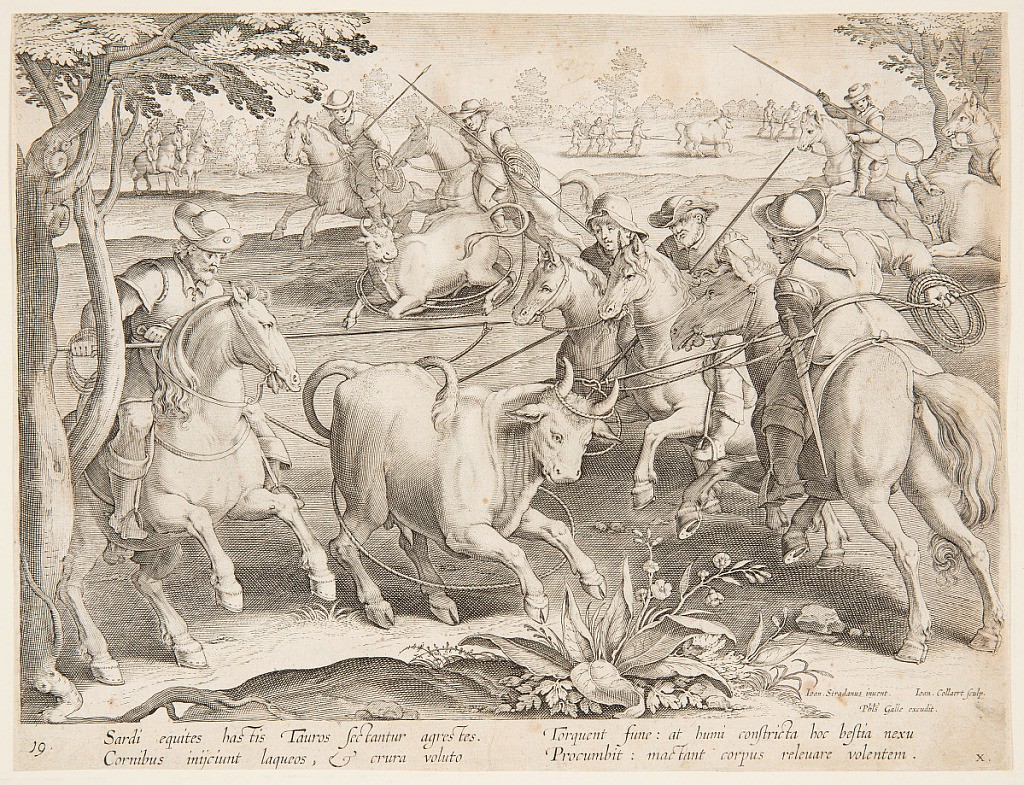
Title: Trapping wild bulls
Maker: Jan van der Straet, called Stradanus, Flemish, 1523–1605
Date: ca. 1595
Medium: Engraving on paper
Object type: Print
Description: Horizontal rectangle. Hunters on horseback lasso a bull, foreground, with the performance repeated in the background. At lower right: "Ioan. Stradanus invent. / Ioan. Collaert Sculp. / Phls. Galle excudit." Below: "SARDI EQUITIES HAS TIS TAUROS SECTANTUR AGRESTES."